Question: I have a database problem where basically one course can have many modules AND these modules could be on every single course. So Course 1 could contain module 1 and module 2 but course 2 might only contain module 2. I am hoping to use JSON in the modules table to store timetabling information.
I want to be able to get a list of modules on each course.
What I would want to do is SELECT * from modules where moduleID in (select moduleIDs from courses where courseName = USERSPECIFEDCOURSE)
I want this to return all of the rows in modules table where their ID is matching with the course the user has picked
What will this return, is there a better way of doing this?

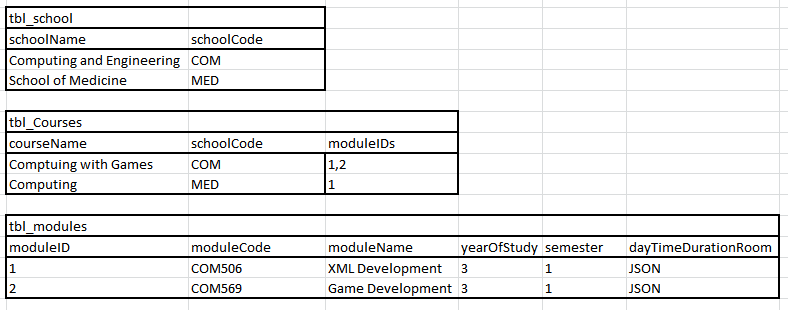
Answer: As there is a many-to-many relation between tbl_modules and tbl_Courses, you should remove your moduleIDS column and create a new "relation" table:
tbl_module_course_relations:
'''
courseName moduleID
Cpting with games 1
Cpting with games 2
Cpting 1
'''
your query would become:
'''
SELECT * from modules where moduleID in (select moduleID from tbl_module_course_relations where courseName = USERSPECIFEDCOURSE);
'''
Actually it would be better to add "id" columns in each table and rely on it for the "relation" table and the foreign keys.
tbl_courses:
'''
courseID courseName
1 Cpting with games
2 Cpting
'''
tbl_module_course_relations:
'''
courseID moduleID
1 1
1 2
2 1
'''
and the query:
'''
SELECT * from modules where moduleID in (select tbl_module_course_relations.moduleID from tbl_module_course_relations, courses where tbl_module_course_relations.courseID = courses.courseID and courses.courseName = USERSPECIFEDCOURSE);
'''